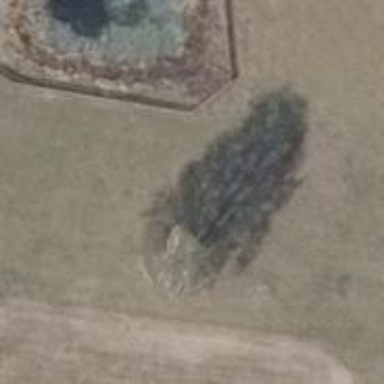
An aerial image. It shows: Deciduous tree with broadleaved leaves.